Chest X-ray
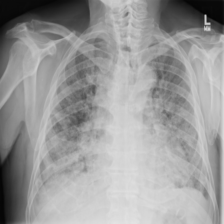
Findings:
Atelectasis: negative
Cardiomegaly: negative
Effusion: negative
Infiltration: negative
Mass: negative
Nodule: negative
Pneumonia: negative
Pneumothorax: negative
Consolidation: negative
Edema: positive
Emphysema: negative
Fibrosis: negative
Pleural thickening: negative
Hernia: negative